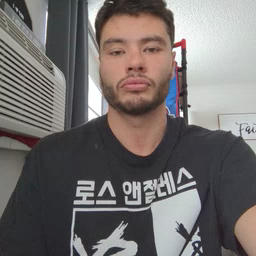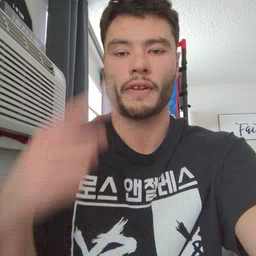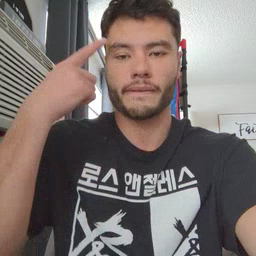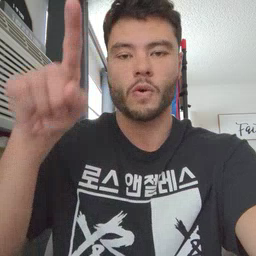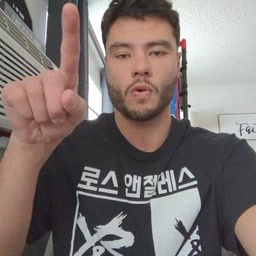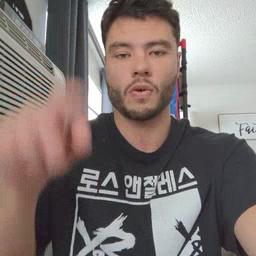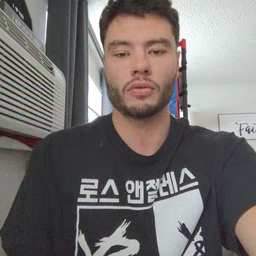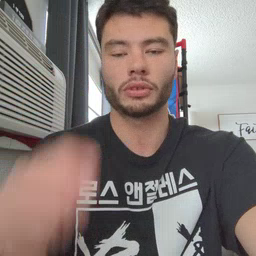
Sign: for